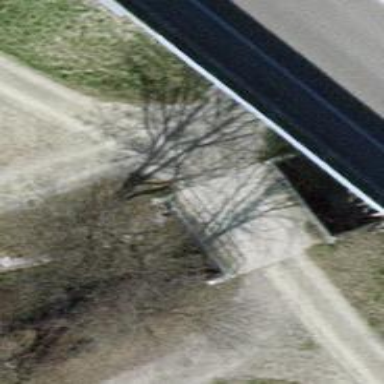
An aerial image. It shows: Concrete track road with bridge. The track is of grade1.